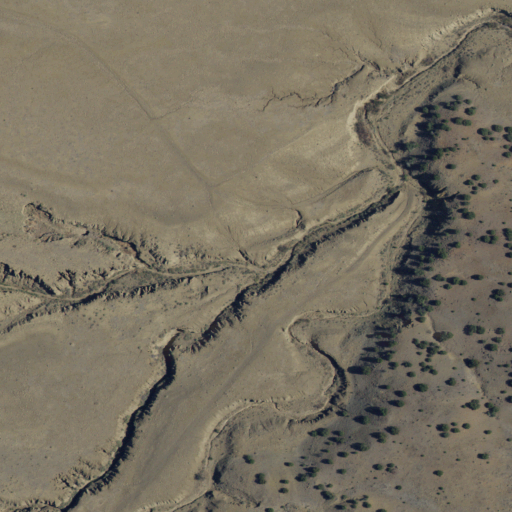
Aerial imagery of valley in New Mexico named Badlands Canyon containing shrub and grassland